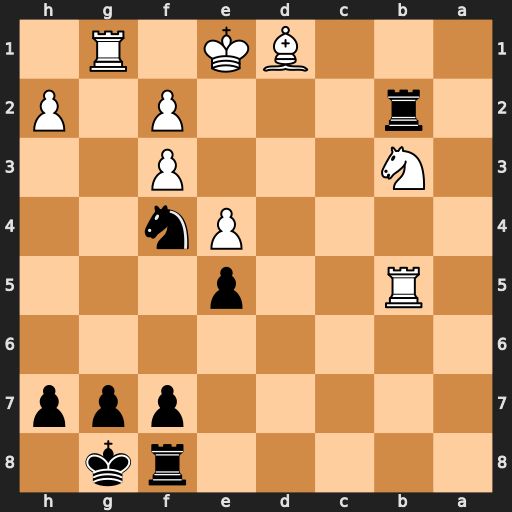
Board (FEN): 5rk1/5ppp/8/1R2p3/4Pn2/1N3P2/1r3P1P/3BK1R1
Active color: b
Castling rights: -
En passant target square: -
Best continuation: Nd3+ Kf1 Rxf2#